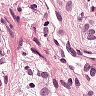
Metastatic tissue present: yes